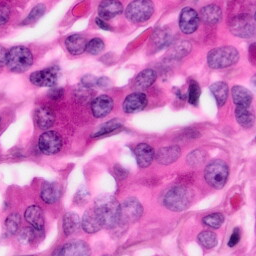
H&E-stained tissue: Pancreatic